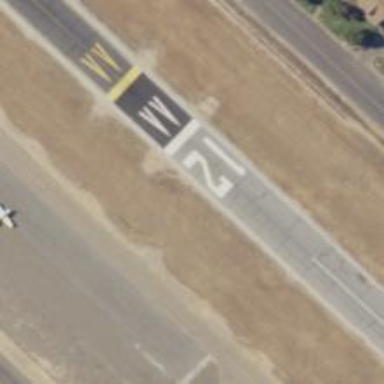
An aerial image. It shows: Asphalt runway at the airport.